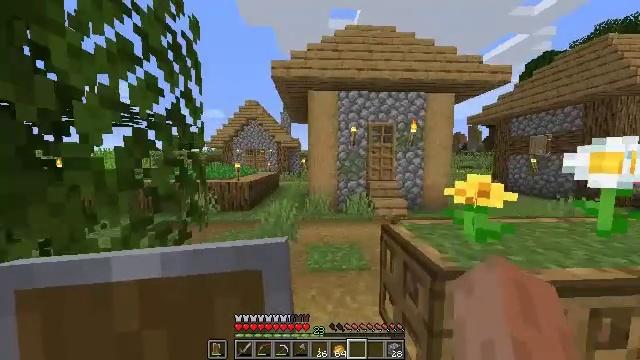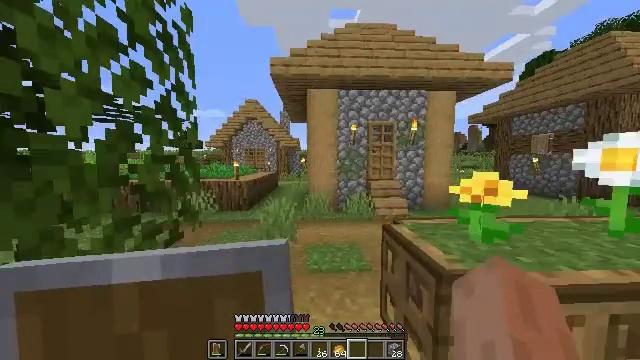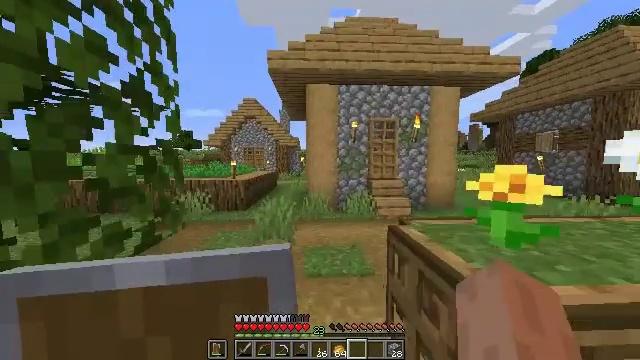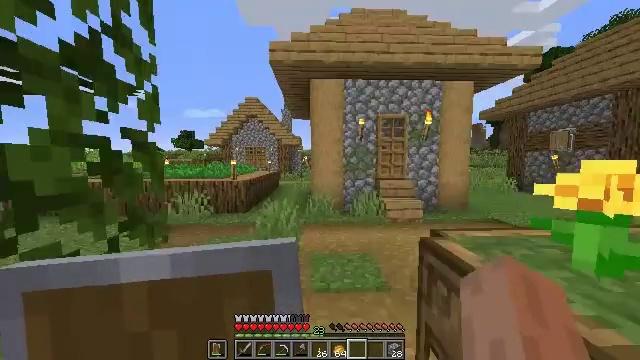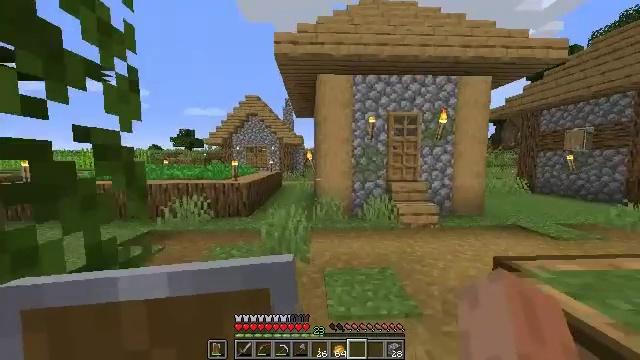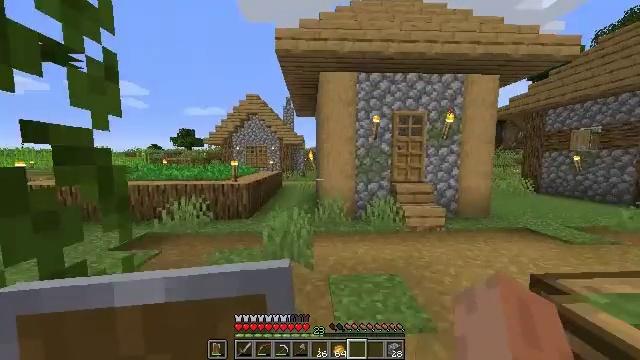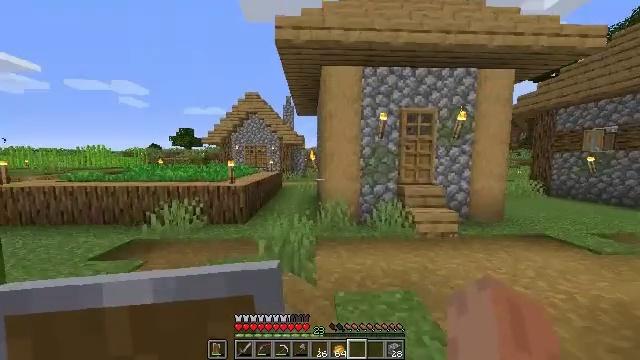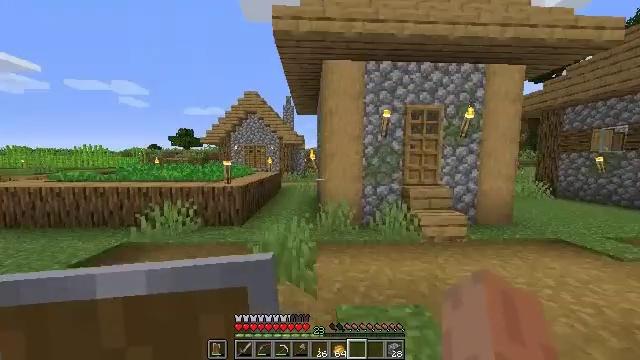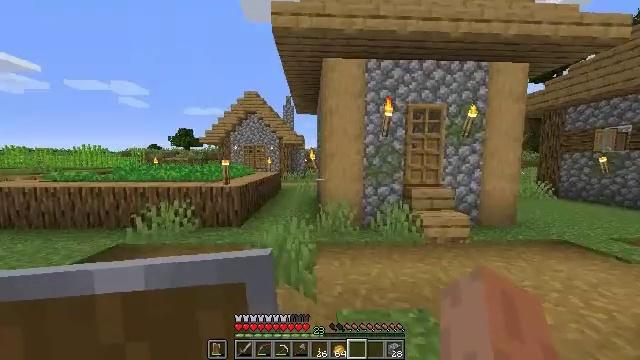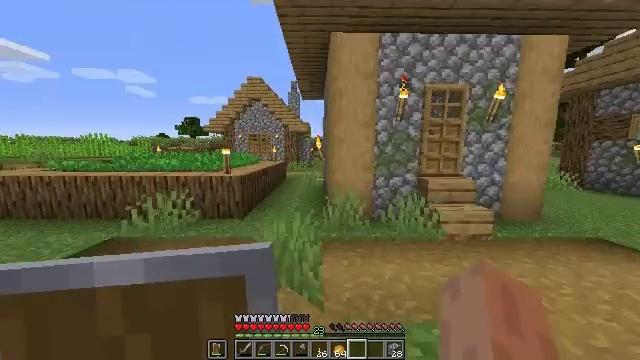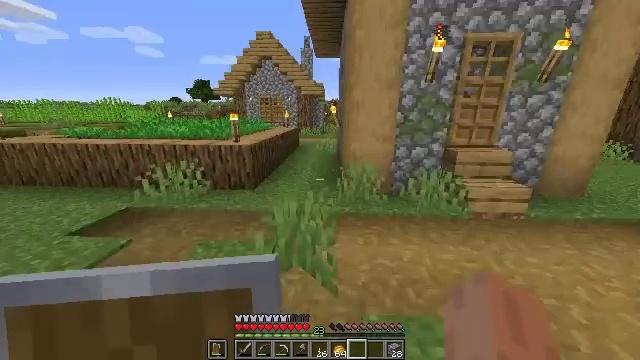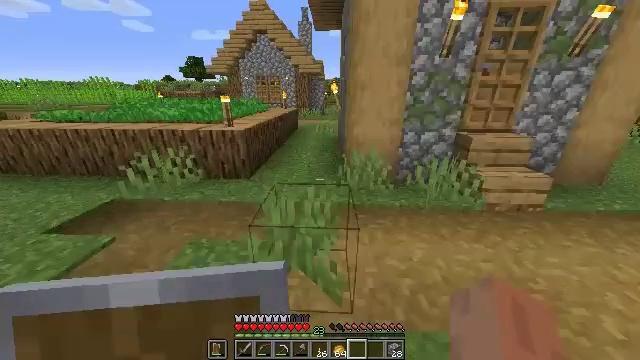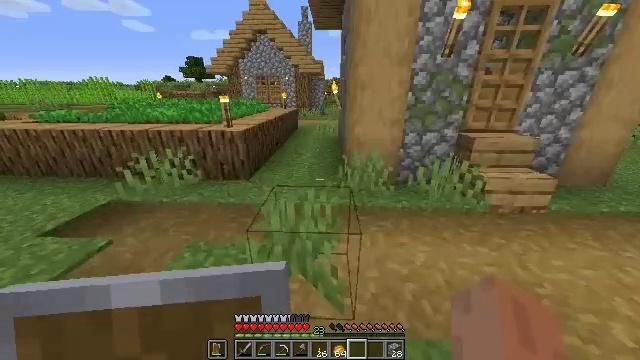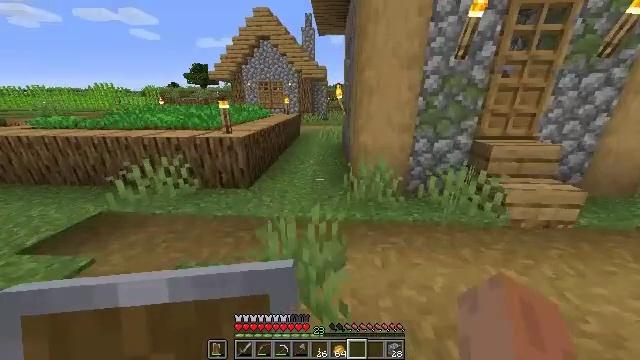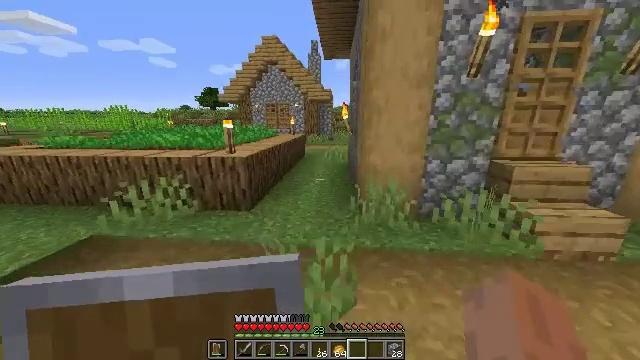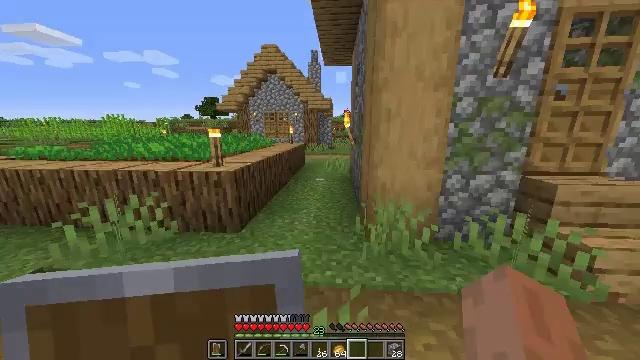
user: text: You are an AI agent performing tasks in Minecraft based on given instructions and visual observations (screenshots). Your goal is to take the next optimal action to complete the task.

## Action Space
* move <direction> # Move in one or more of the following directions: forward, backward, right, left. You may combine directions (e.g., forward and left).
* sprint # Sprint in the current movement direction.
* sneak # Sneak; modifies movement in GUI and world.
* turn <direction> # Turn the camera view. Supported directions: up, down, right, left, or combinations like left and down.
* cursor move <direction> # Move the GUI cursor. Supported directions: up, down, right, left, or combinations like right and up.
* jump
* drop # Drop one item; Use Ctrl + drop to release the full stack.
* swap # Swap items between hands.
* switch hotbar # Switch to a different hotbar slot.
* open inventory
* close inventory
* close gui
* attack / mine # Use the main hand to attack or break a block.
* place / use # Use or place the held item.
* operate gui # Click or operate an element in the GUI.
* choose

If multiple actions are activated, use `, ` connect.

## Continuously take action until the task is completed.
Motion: motion action
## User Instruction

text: Gather bricks by attacking them.
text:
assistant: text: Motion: move forward and move left
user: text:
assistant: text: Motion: move forward and move left
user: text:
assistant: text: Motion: move forward and move left
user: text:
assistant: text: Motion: move forward and move left
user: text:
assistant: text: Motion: move forward
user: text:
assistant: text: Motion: move forward, sprint
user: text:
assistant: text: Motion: move forward, sprint
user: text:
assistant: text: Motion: move forward, sprint
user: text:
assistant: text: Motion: move forward, turn left and down
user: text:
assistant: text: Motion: move forward, turn left and down
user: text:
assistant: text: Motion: move forward, turn down
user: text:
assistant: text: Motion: move forward
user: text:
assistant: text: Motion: move forward, turn up
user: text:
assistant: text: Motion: move forward, turn left and up
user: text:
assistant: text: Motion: move forward, turn up
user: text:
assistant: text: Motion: move forward
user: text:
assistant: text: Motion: move forward
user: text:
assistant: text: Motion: move forward, turn right
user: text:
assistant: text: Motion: move forward
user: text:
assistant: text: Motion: move forward
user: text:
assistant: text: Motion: move forward, turn up
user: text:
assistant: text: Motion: move forward
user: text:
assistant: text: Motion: move forward
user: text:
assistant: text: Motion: move forward
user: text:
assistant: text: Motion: move forward
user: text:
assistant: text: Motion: move forward
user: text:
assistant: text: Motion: move forward
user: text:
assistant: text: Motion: move forward
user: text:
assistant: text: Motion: move forward
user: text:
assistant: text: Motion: move forward